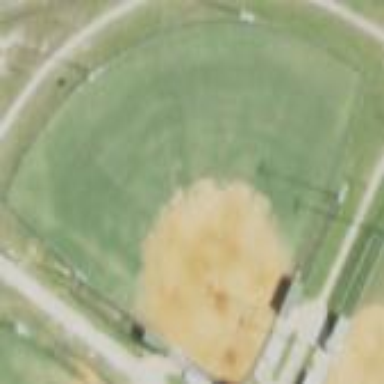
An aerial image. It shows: Baseball pitch for leisure land.